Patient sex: F
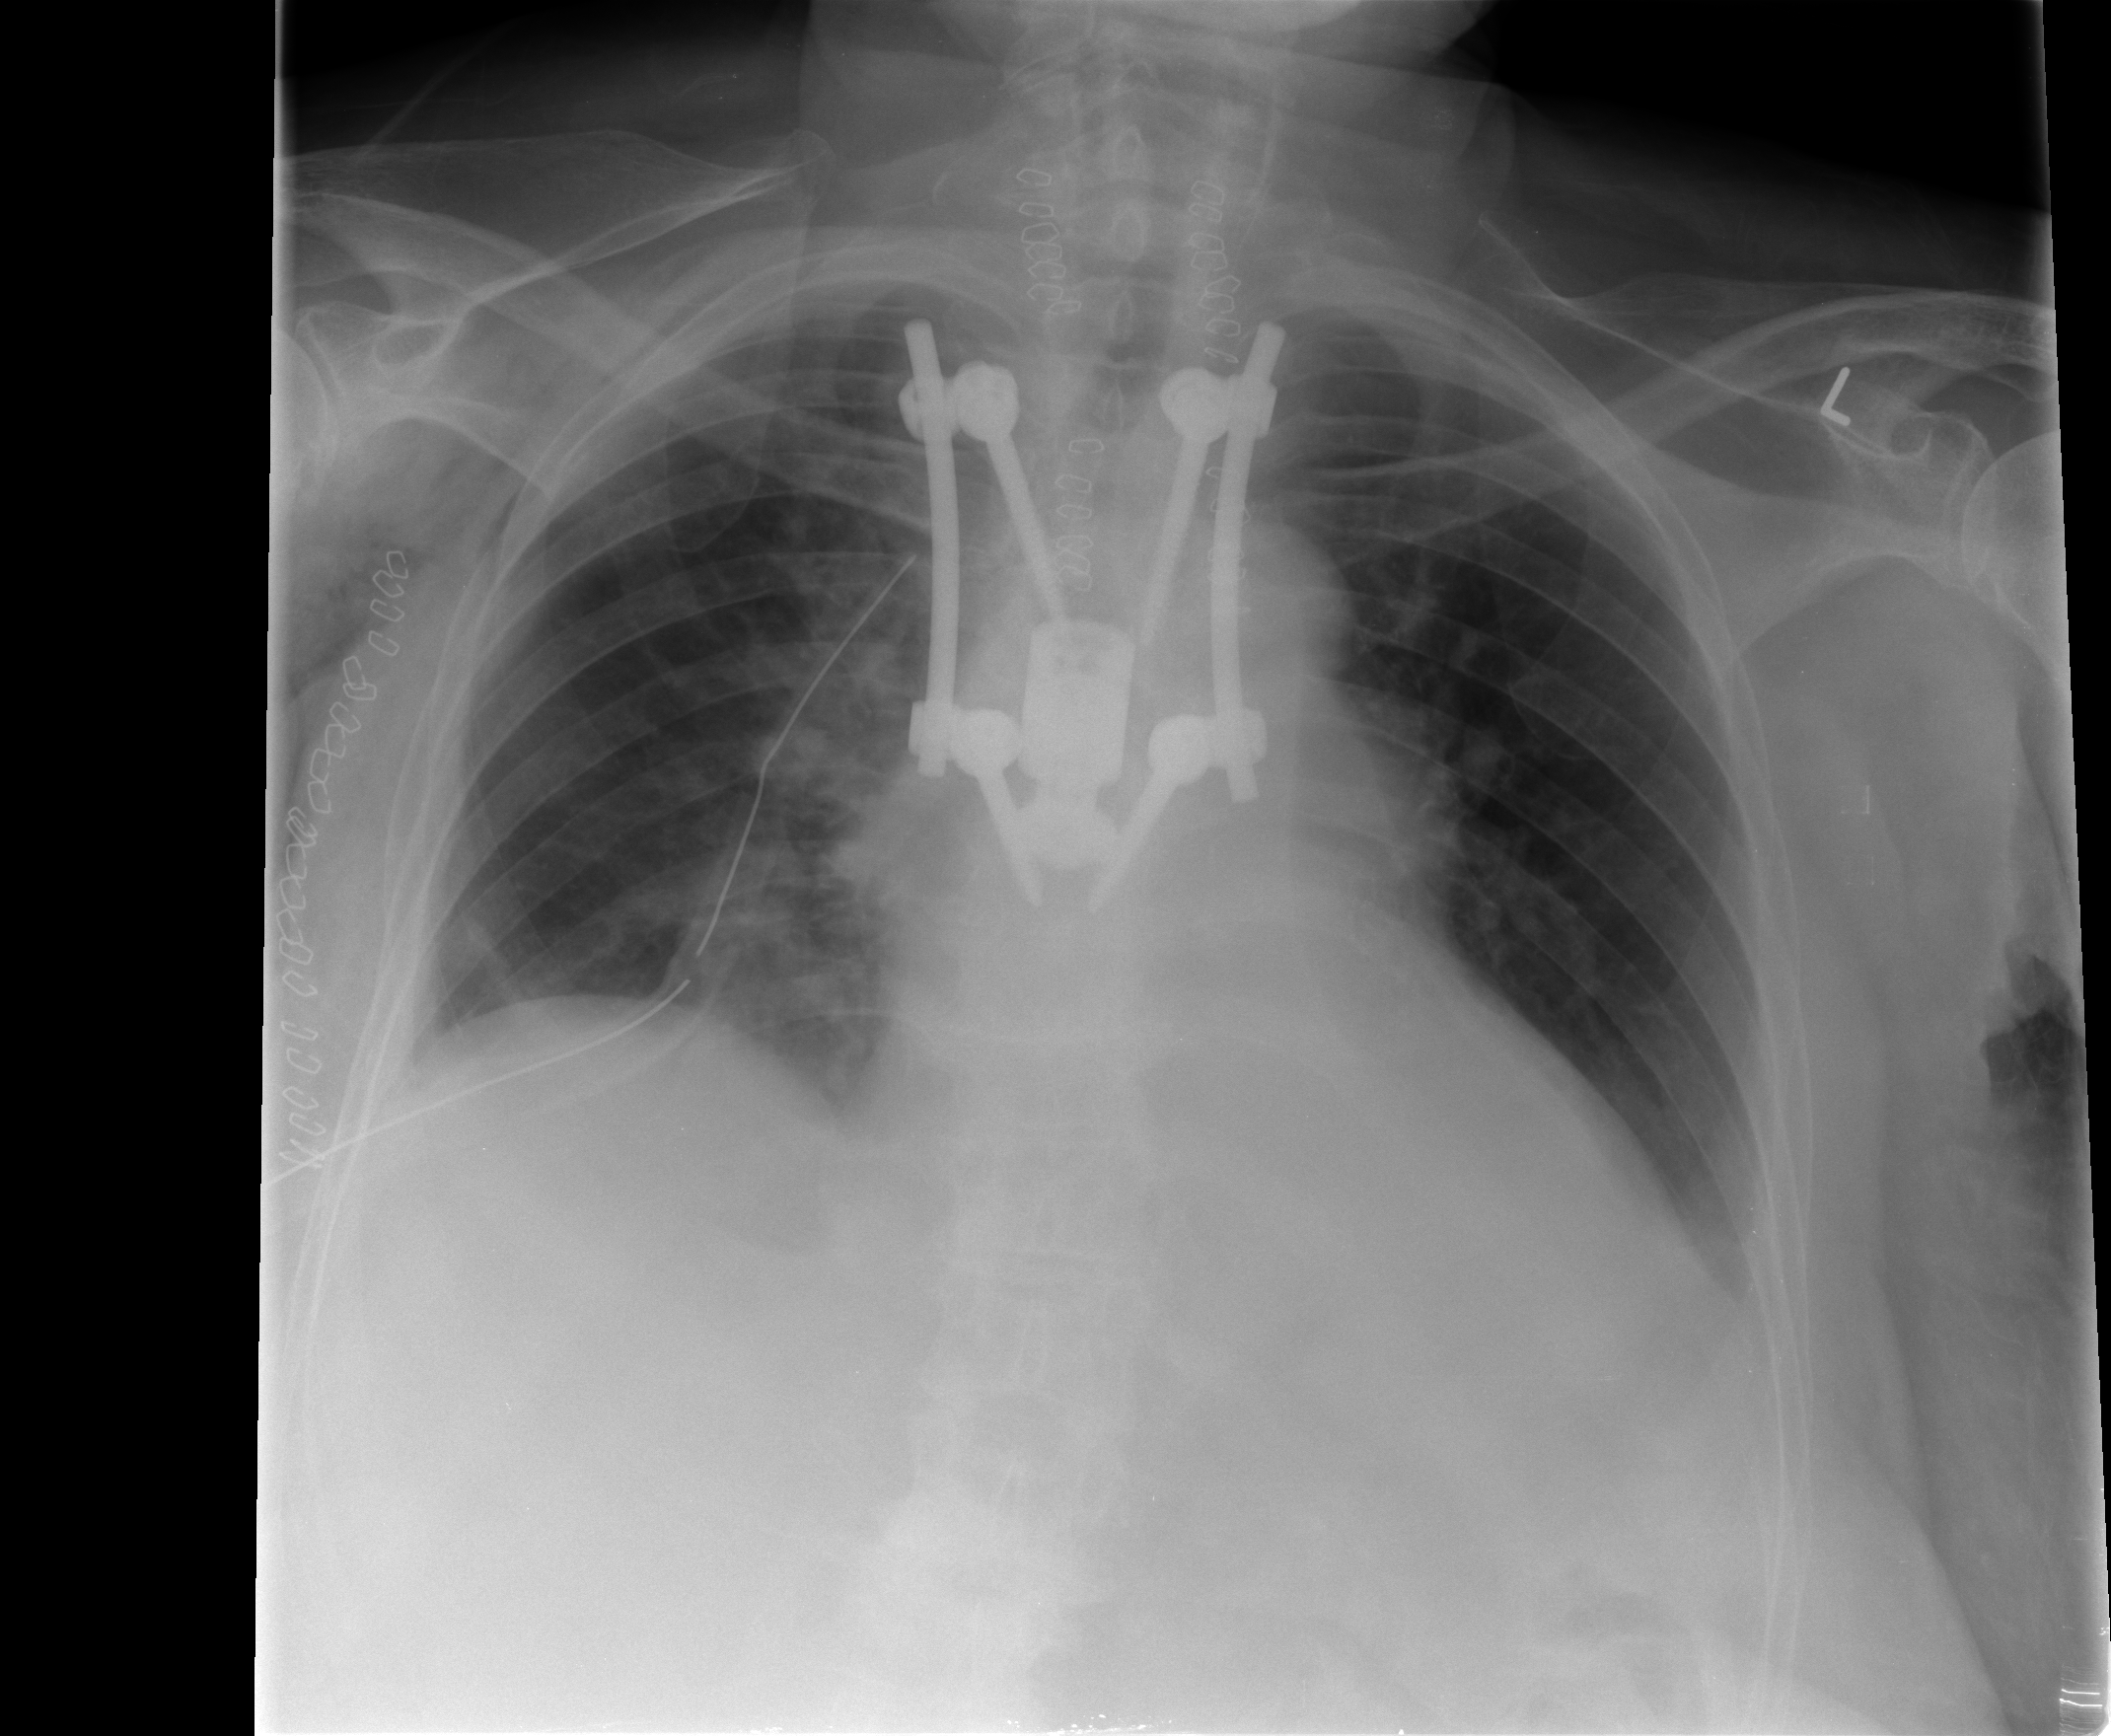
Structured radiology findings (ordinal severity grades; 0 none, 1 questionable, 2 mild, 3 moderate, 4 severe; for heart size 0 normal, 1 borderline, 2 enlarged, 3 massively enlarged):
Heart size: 0
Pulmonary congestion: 2
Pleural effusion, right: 0
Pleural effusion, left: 0
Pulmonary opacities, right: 0
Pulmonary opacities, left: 0
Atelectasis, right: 2
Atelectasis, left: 2